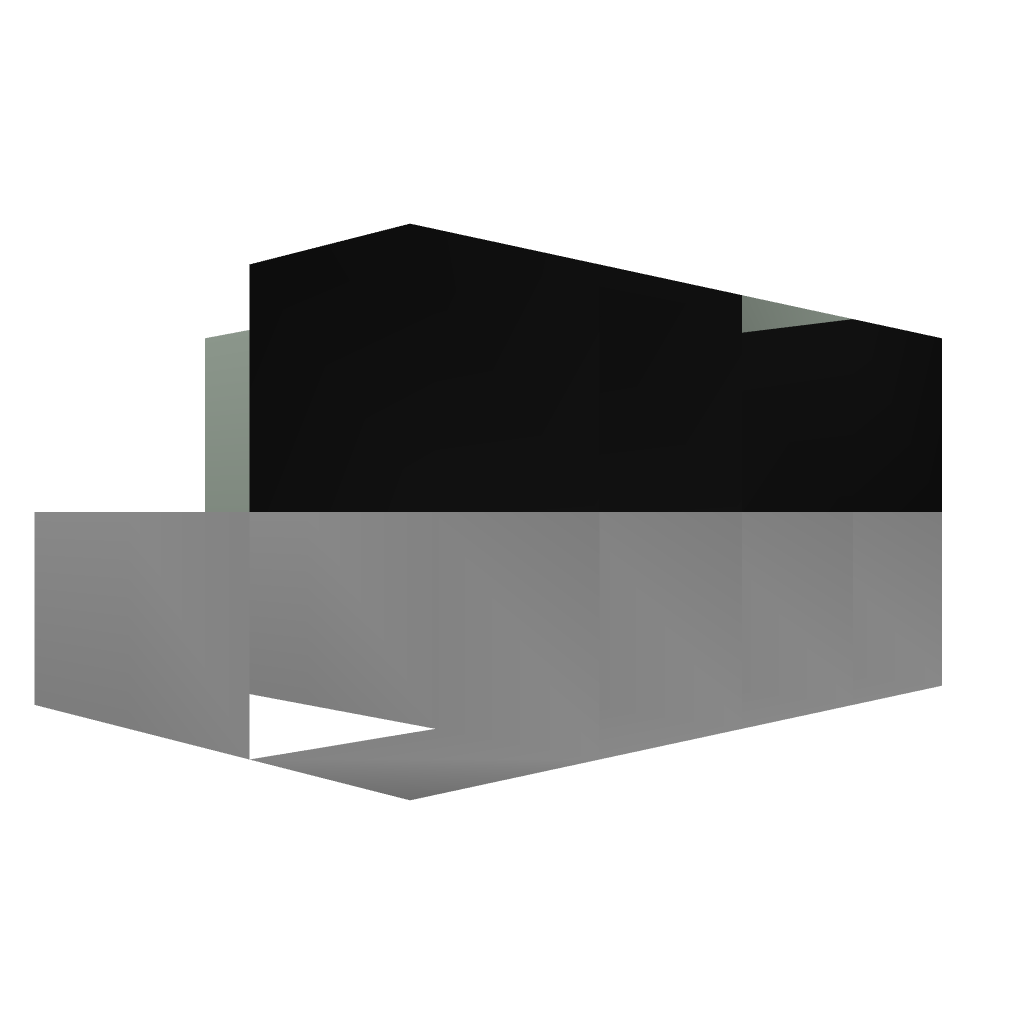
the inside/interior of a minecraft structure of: Stack sequencer extension cell